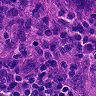
Metastatic tissue present: yes